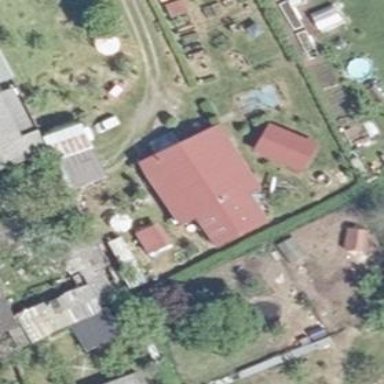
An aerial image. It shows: Simple and straightforward house.